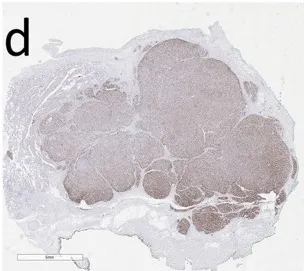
Histology and Immunoprofile of Intrathyroidal Parathyroid Carcinoma. Nuclear staining for GATA-3, confirming parathyroid differentiation.
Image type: pathology (immunostaining)